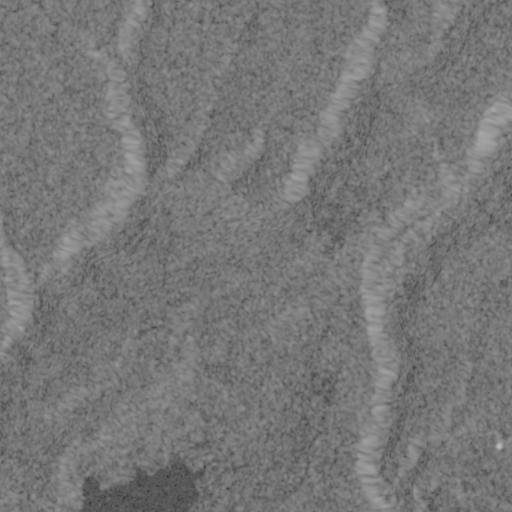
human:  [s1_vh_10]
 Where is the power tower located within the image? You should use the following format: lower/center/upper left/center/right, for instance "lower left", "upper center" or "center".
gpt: The power tower is located in the upper right of the image.
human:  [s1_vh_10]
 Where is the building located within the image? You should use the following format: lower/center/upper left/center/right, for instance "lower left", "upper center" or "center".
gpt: The building is located in the lower of the image.
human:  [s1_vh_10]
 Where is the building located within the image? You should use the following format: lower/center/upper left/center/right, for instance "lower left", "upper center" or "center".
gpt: The building is located in the lower of the image.
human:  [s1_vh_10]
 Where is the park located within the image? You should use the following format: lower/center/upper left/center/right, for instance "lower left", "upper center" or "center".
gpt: There is no park in the image.

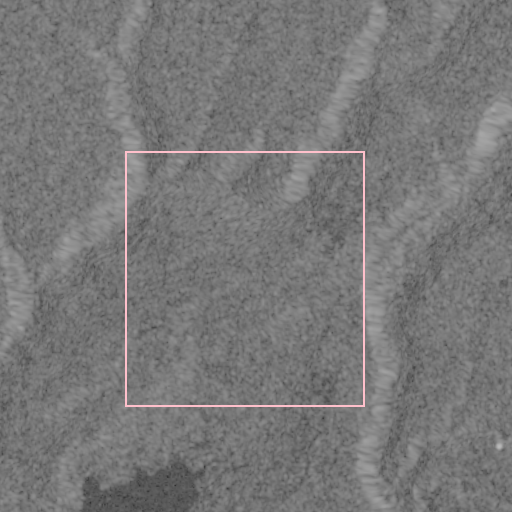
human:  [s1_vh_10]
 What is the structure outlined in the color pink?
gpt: There is no pink outline.
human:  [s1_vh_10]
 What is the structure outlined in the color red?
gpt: There is no structure outlined in red.